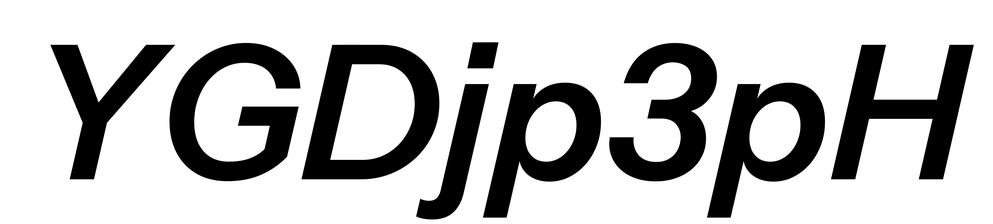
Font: InstrumentSans-Italic_SemiBold_Italic